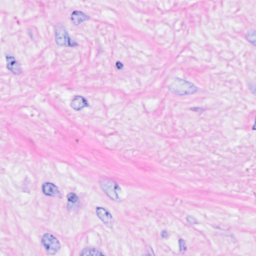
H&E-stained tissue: Breast